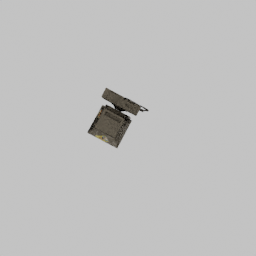
Label: electronics